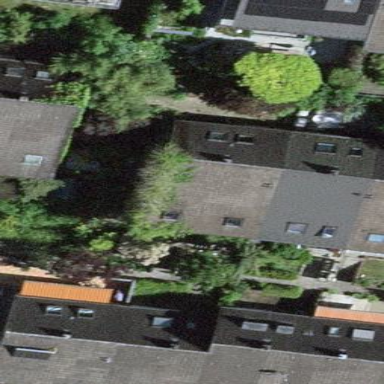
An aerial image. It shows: View of apartment building.